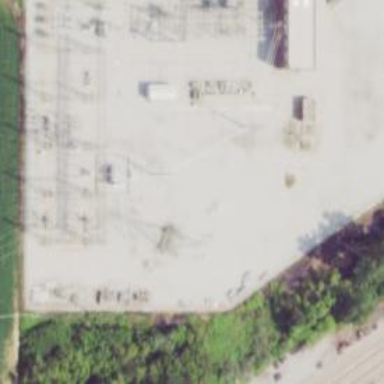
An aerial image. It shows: Outdoor distribution power substation.